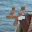
Label: 4